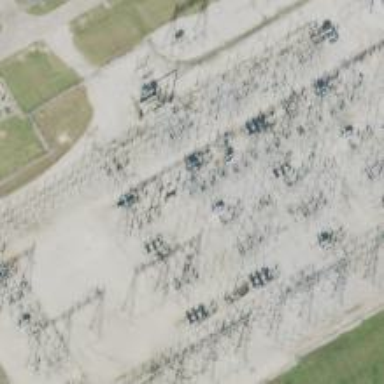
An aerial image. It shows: Switch used for power control.